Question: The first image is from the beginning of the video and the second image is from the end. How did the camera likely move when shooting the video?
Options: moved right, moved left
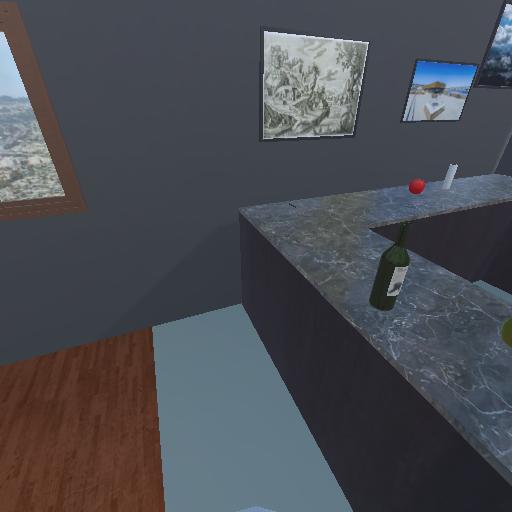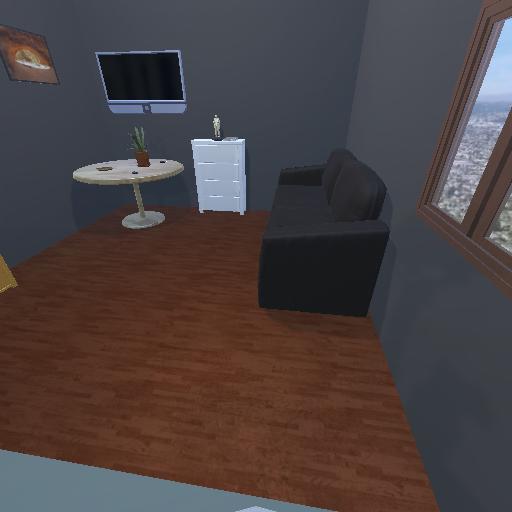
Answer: moved right